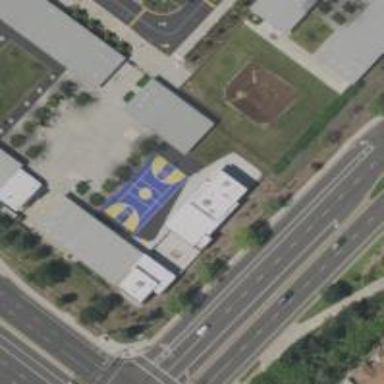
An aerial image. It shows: Basketball court with asphalt surface.